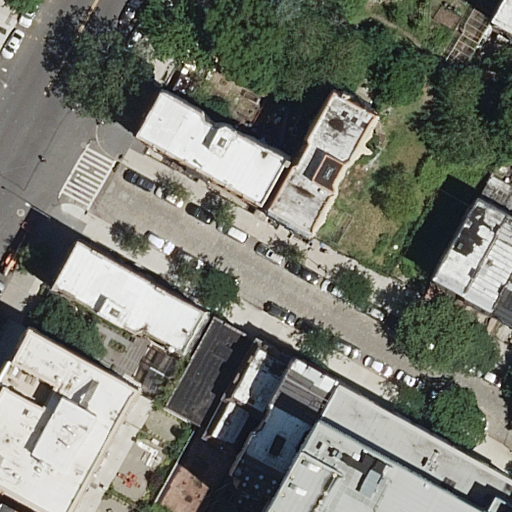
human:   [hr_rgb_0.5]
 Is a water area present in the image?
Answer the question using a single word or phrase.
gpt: no

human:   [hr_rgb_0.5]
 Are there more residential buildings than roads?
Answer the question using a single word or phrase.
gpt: yes

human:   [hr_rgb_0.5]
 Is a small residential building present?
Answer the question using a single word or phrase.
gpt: yes

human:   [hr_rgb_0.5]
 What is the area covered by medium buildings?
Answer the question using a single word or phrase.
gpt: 1632m2

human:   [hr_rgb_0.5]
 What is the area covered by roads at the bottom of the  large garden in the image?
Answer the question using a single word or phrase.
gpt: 0m2

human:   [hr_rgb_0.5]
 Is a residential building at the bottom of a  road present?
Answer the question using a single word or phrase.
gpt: yes

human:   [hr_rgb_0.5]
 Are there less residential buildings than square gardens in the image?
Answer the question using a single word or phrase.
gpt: no

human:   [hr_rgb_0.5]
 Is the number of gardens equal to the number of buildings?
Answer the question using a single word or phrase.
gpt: no

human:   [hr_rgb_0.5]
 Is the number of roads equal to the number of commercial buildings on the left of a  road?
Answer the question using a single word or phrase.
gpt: no

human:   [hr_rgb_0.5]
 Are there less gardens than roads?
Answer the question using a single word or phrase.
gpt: yes

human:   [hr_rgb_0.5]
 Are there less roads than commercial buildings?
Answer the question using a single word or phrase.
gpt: no

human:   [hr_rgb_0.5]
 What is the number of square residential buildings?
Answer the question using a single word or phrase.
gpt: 0

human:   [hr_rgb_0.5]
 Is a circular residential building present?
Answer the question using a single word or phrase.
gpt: no

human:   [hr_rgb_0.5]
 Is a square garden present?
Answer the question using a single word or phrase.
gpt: no

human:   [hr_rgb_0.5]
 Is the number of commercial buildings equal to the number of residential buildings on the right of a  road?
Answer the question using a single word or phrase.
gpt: no

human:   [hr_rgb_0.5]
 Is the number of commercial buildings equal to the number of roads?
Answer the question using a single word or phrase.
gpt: no

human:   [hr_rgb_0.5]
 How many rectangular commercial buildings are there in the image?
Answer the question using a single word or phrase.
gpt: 1

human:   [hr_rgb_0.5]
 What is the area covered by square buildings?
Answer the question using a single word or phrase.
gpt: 0m2

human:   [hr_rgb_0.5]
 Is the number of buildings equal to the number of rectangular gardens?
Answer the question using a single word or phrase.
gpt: no

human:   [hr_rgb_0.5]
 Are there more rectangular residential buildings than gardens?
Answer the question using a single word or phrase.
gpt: yes

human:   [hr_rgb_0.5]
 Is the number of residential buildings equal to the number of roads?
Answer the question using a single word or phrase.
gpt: no

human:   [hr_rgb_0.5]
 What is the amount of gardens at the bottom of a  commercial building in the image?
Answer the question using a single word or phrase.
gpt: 0

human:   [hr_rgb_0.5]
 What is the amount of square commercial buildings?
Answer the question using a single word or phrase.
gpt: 0

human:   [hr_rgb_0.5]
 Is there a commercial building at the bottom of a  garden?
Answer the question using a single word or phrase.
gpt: yes

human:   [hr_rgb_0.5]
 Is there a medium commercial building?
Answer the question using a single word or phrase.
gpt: no

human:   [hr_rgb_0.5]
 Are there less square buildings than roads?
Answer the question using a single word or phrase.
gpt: yes

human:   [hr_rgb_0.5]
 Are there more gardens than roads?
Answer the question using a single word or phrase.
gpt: no

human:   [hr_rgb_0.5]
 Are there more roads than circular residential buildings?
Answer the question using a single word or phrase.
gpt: yes

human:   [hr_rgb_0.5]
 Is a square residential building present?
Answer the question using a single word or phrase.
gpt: no

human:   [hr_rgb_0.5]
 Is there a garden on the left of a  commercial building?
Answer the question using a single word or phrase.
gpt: yes

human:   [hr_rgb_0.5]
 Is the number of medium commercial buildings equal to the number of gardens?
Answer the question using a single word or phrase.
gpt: no

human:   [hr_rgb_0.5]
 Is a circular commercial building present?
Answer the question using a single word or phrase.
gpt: no

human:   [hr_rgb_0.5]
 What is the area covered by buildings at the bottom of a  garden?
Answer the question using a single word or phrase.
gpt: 3184m2

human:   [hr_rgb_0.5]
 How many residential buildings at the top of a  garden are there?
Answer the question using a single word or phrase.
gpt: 6

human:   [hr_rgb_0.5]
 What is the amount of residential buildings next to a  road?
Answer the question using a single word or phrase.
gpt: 12

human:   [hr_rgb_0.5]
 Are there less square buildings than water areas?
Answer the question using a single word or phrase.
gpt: no